Question: I'm trying to export my PF chart as picture following the showcase:
<URL>
'''
<h:form id="form1">
<p:chart type="line" value="#{chartView.lineModel1}"
style="width:500px;height:300px"
widgetVar="chart"/>
<p:commandButton type="button"
value="Export"
icon="ui-icon-extlink"
onclick="exportChart()"/>
<p:dialog widgetVar="dlg"
showEffect="fade"
modal="true"
header="Chart as an Image"
resizable="false">
<p:outputPanel id="output"
layout="block"
style="width:500px;height:300px"/>
</p:dialog>
</h:form>
<script type="text/javascript">
function exportChart() {
//export image
$('#output').empty().append(PF('chart').exportAsImage());
//show the dialog
PF('dlg').show();
}
</script>
'''
But the popup window is blank:

I'm using but I've tried both the approaches:
for or older:
'''
$('#output').empty().append(chart.exportAsImage()); dlg.show();
'''
for or newer :
'''
$('#output').empty().append(PF('chart').exportAsImage()); PF('dlg').show();
'''
What I'm doing wrong?
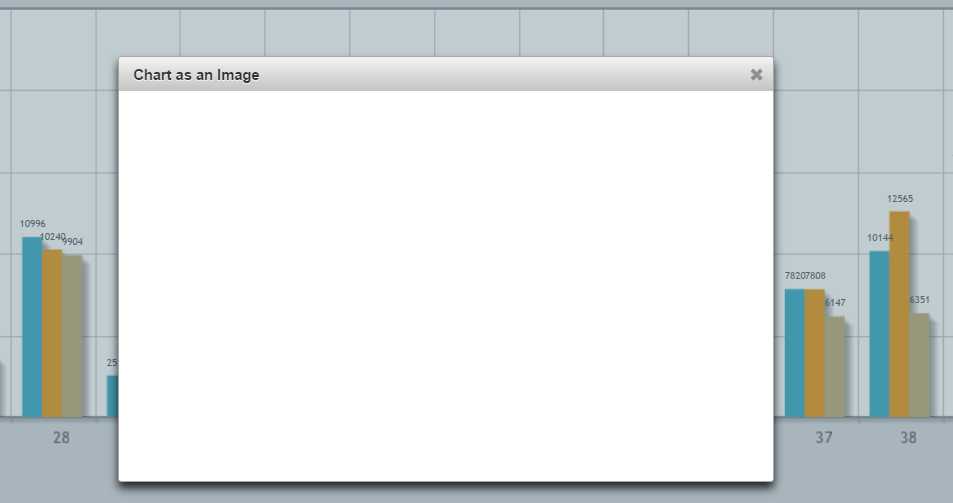
Answer: This is the :
'''
function exportChart() {
$('#form1\:output').empty().append(chart.exportAsImage());
dlg.show();
}
'''